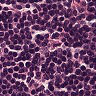
Metastatic tissue present: no